Aerial crown-view tile of a tropical tree (Barro Colorado Island, Panama), acquired 20240813:
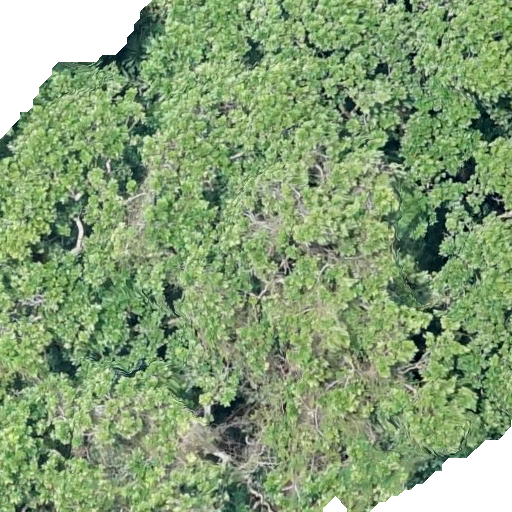
Species: Anacardium excelsum
GBIF accepted scientific name: Anacardium excelsum
Crown area: 544.913 m²